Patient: sex F, age 58
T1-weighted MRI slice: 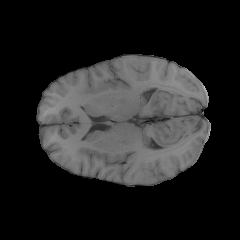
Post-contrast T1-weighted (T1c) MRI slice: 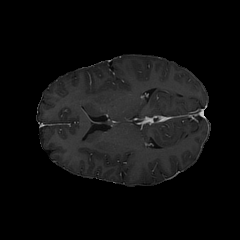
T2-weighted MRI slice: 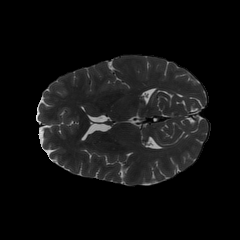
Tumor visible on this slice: no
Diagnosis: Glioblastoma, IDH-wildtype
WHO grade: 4